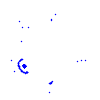
Particle: kaon